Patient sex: F
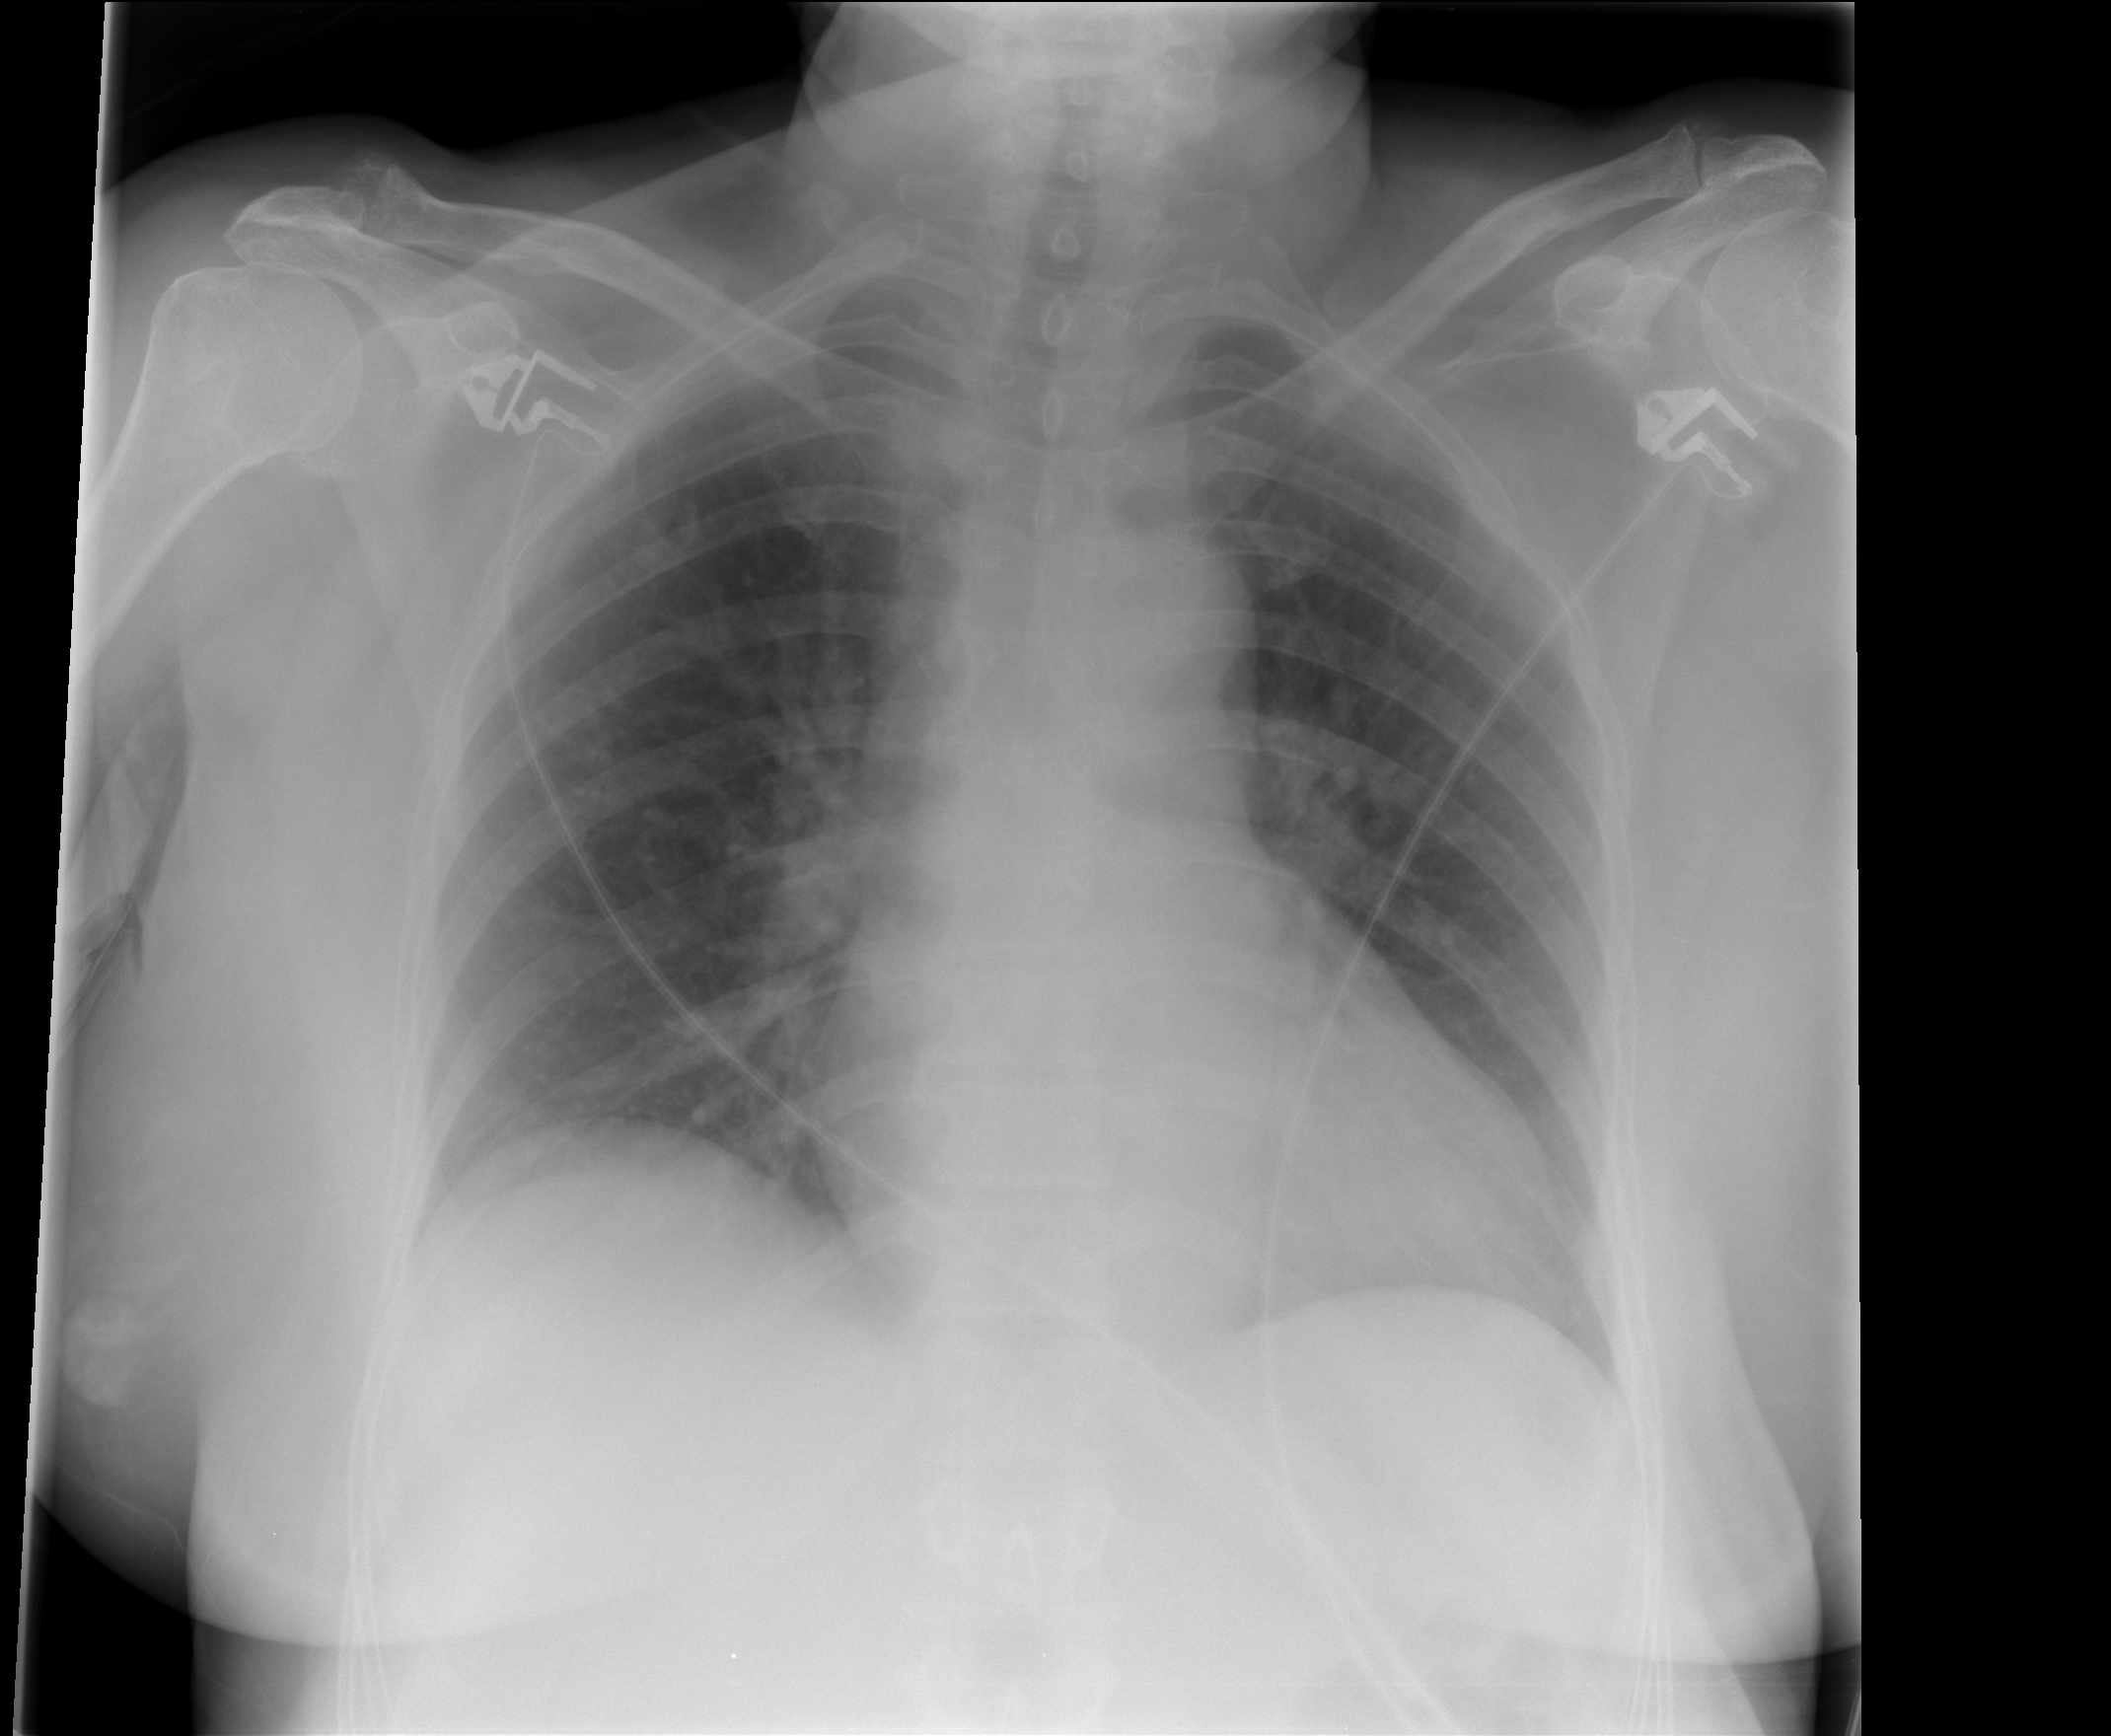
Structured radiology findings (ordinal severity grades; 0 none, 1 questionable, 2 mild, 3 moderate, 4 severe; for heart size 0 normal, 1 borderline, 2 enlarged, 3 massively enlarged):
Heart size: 2
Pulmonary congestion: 2
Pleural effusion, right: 0
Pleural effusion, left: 0
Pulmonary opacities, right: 0
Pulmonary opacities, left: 0
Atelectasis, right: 0
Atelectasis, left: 0